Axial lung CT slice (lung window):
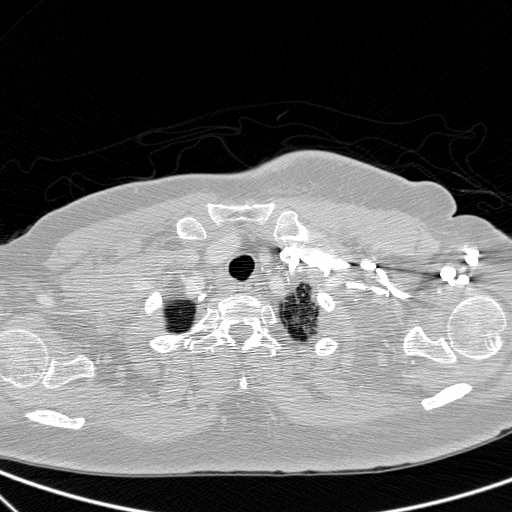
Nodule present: no